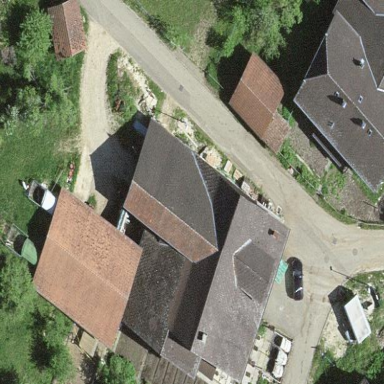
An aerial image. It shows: Farm building.